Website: crate-barrel
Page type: newsletter-management
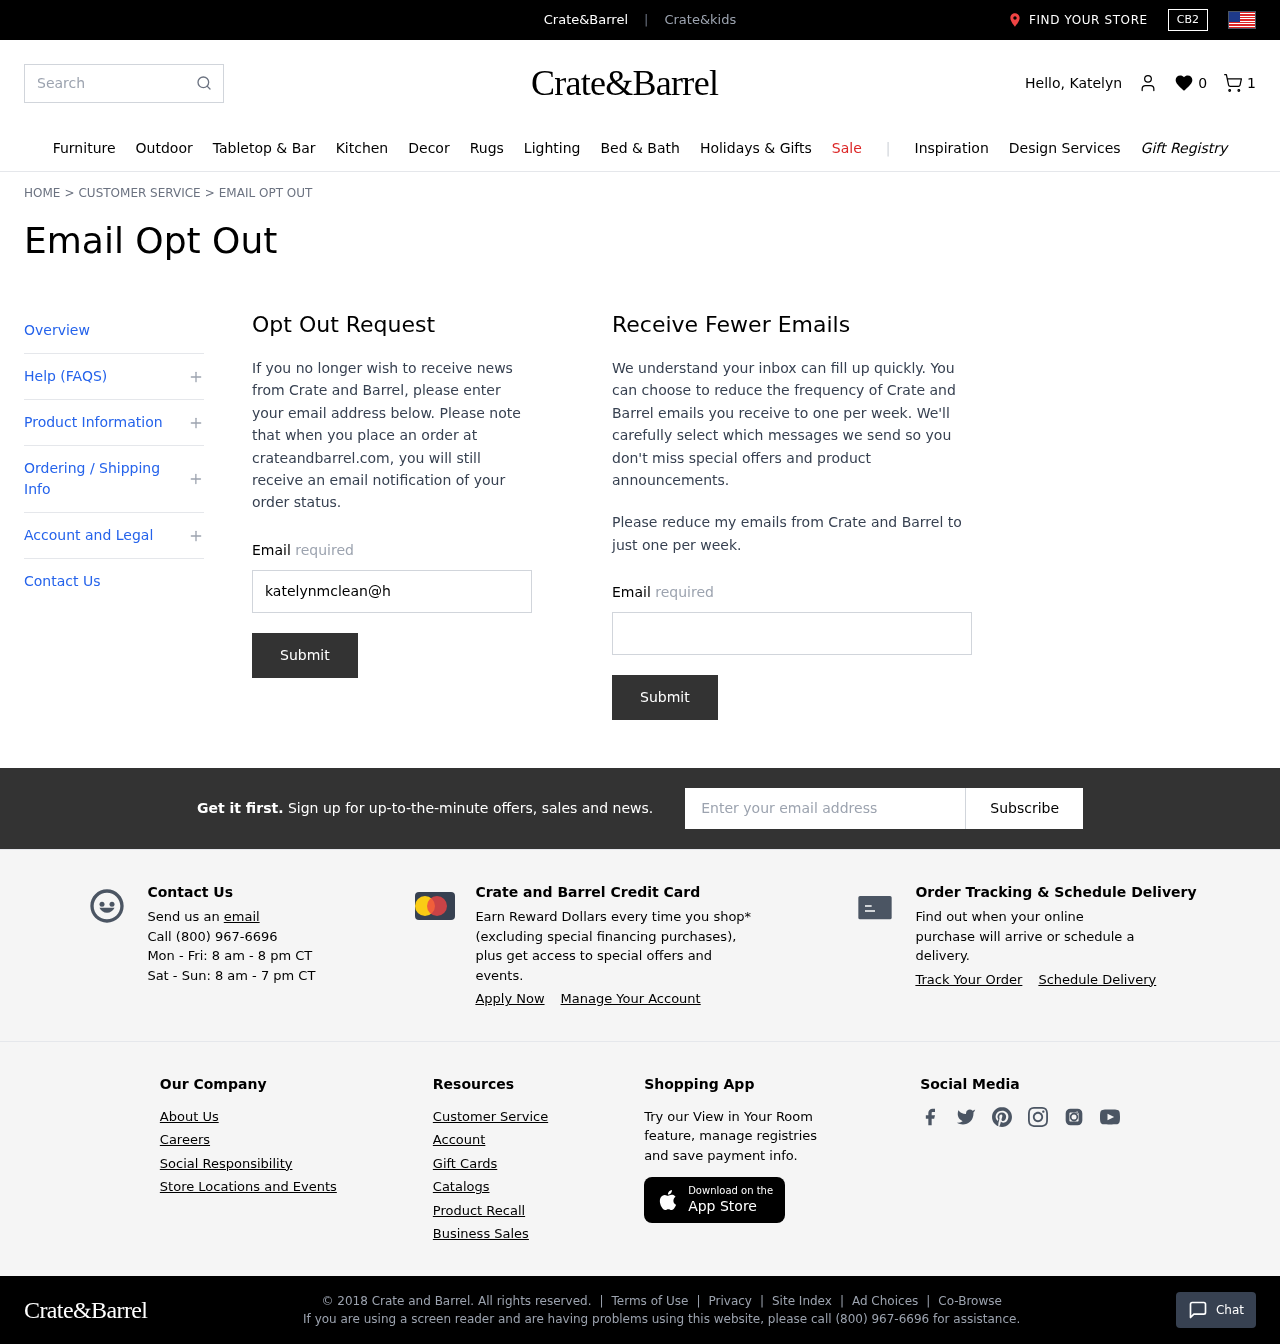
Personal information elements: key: PII_EMAIL
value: katelynmclean@hotmail.com
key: PII_EMAIL2
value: katelynmclean@hotmail.com
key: PII_EMAIL3
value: katelynmclean@hotmail.com
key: PII_FIRSTNAME
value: Katelyn
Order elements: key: ORDER_NUM_ITEMS
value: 1
Search elements: key: HEADER_SEARCH
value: Search
Other elements: key: WISHLIST_COUNT
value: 0